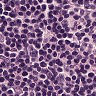
Metastatic tissue present: no